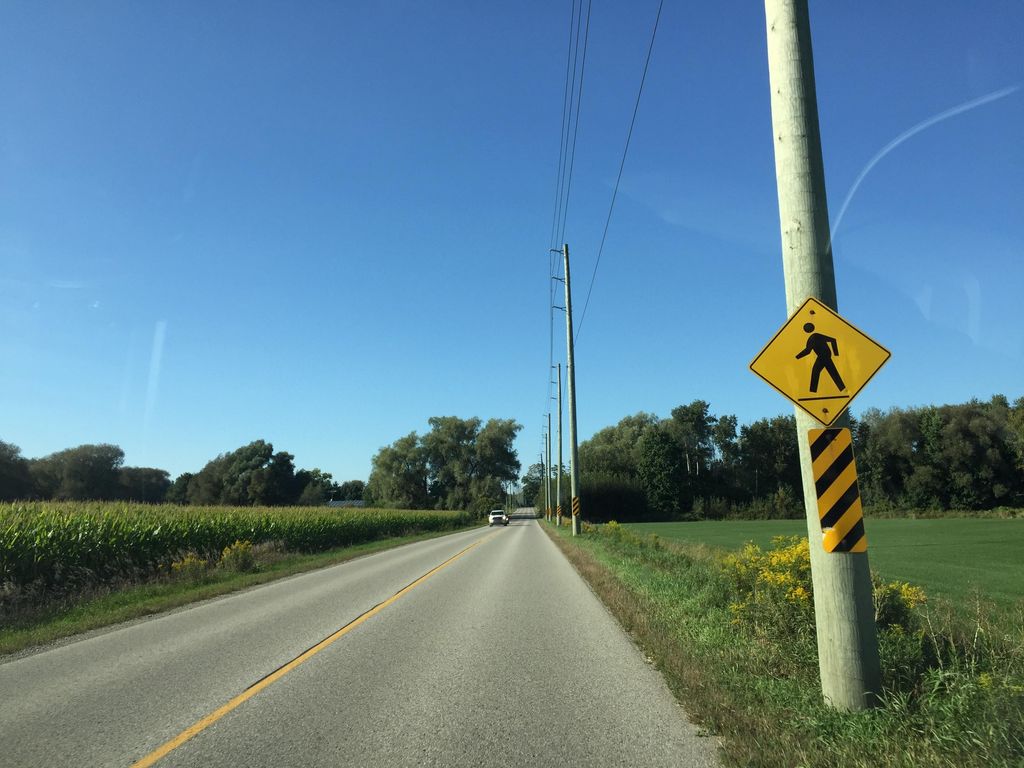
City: kitchener-waterloo